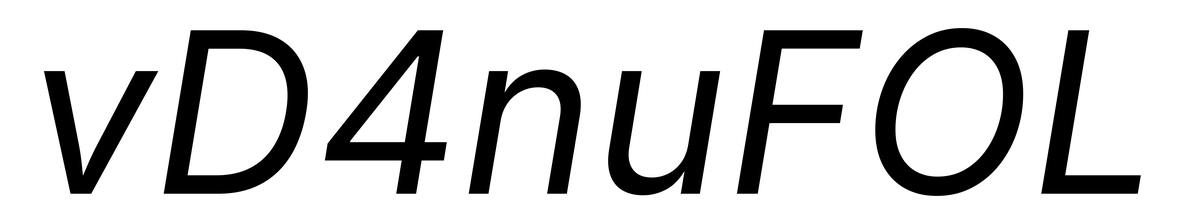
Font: Inter-Italic_Italic